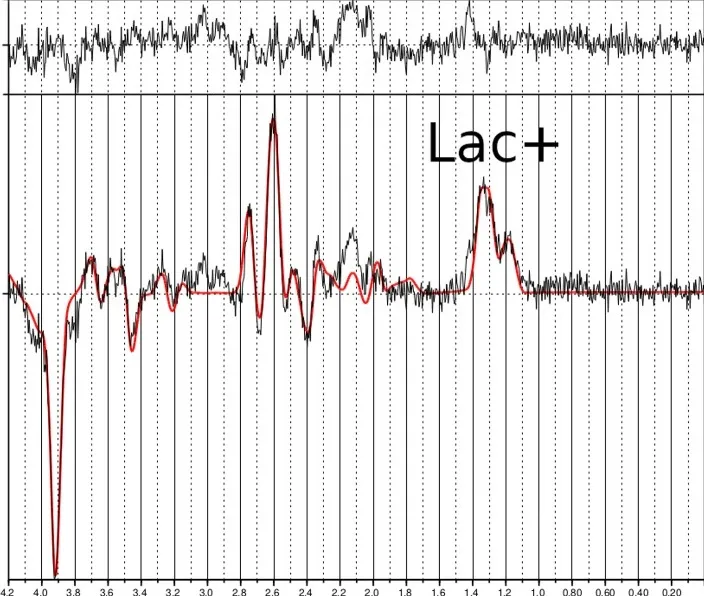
Single-voxel magnetic resonance spectroscopy imaging. Presented is a MEGA-sLASER difference spectrum from the orbitofrontal cortex (OFC) of the patient, with indicated lactate (Lac)+ resonance. In the OFC, a Lac+/Creatine concentration ratio of 0.182 was found compared to a control group (N=6; 5 males and 1 female; 28 +- 2 years) with 0.159 +- 0.01.
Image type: radiology (mri)